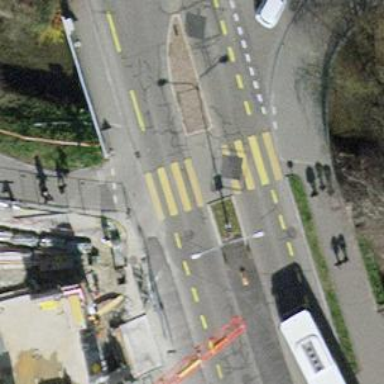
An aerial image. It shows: Primary highway bridge with asphalt surface. It includes designated lane for cyclists.